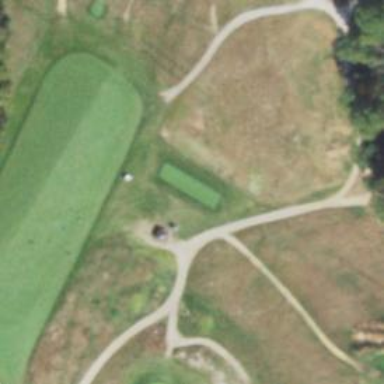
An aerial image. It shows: Path used for both walking and golf.